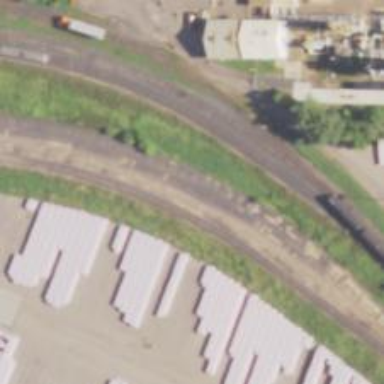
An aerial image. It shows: Railway yard used for servicing trains.